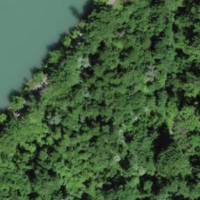
EUNIS habitat code: 45
Species observed at this site:
Lamium galeobdolon